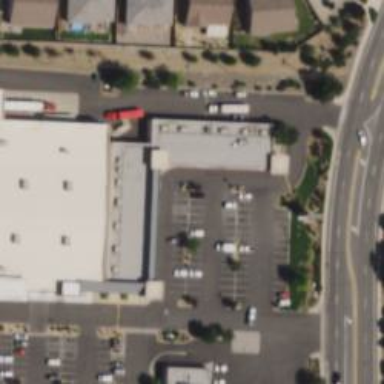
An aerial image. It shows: Post office.